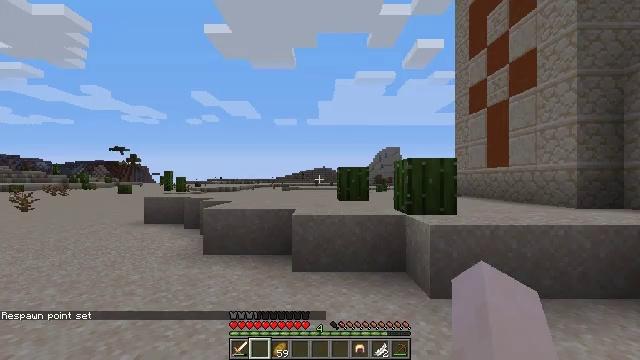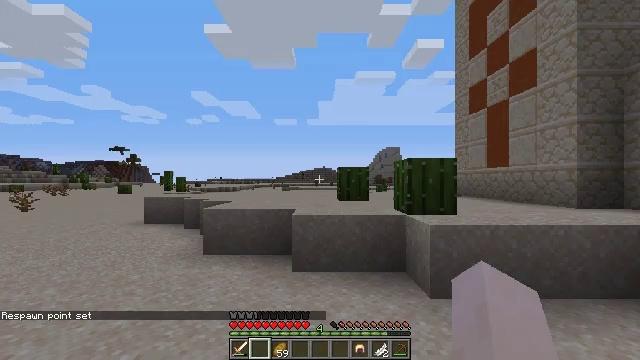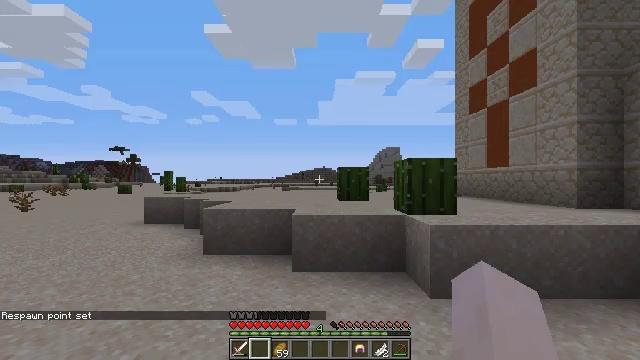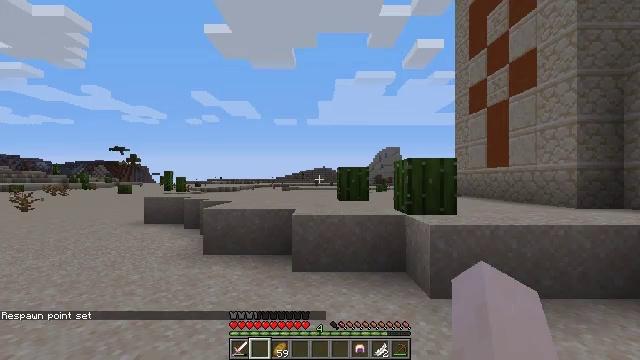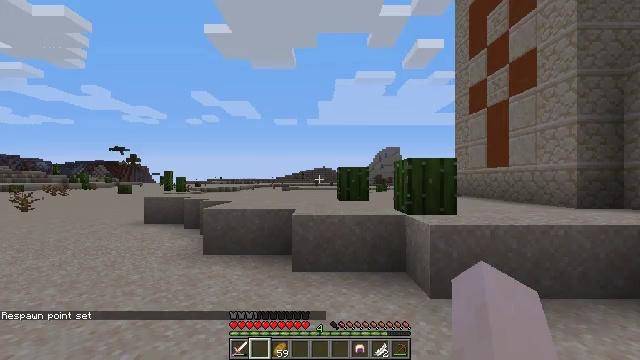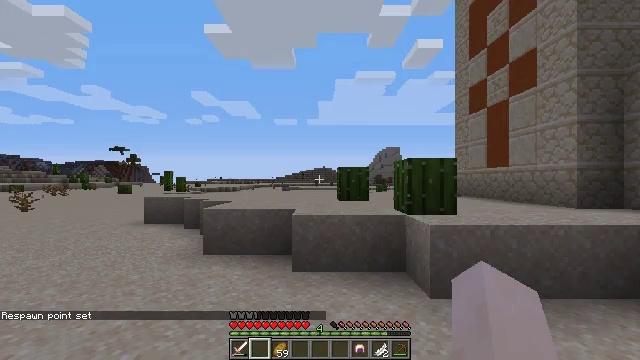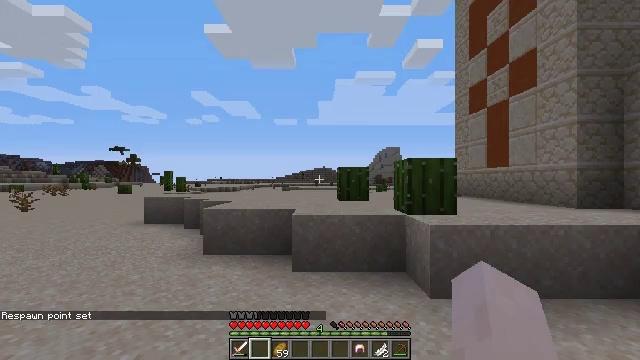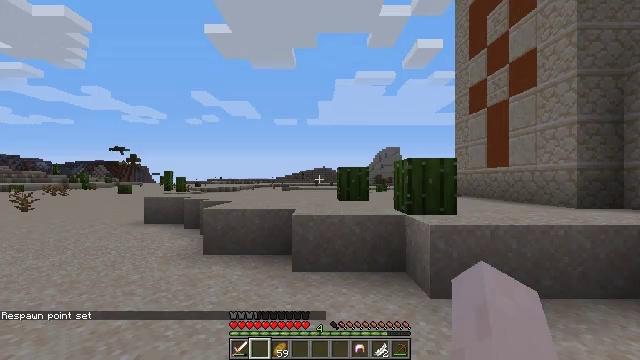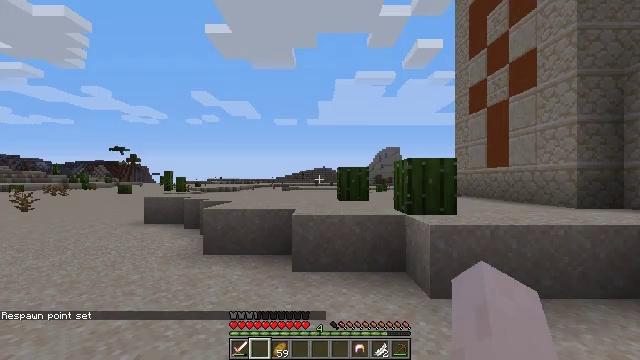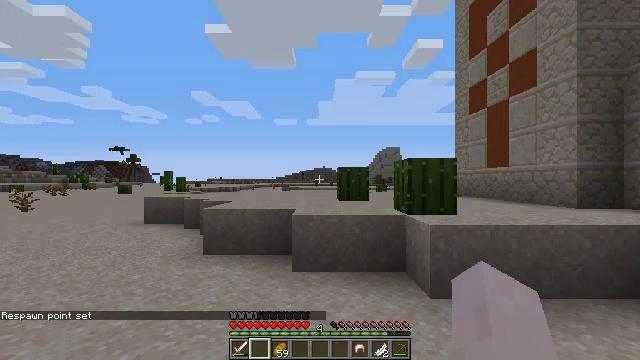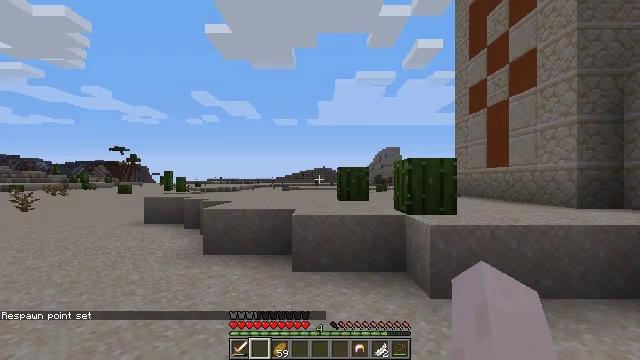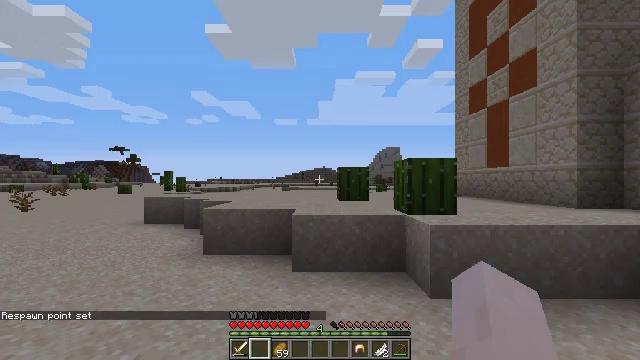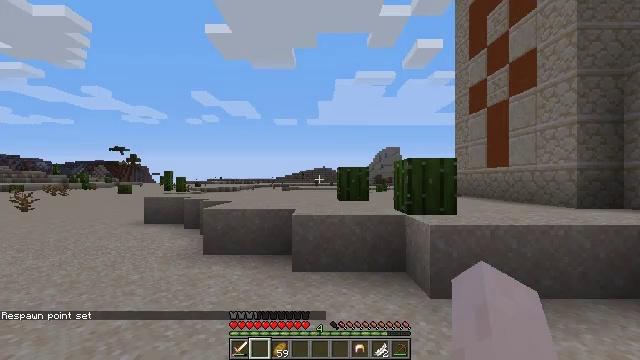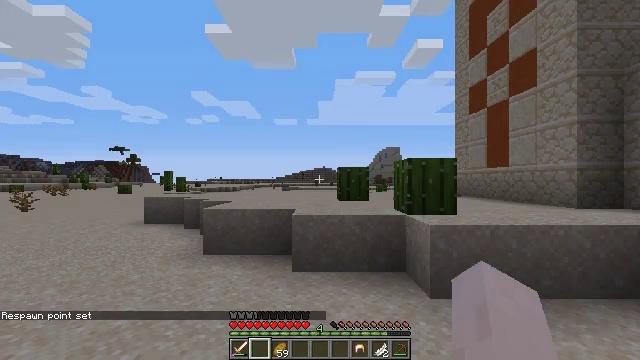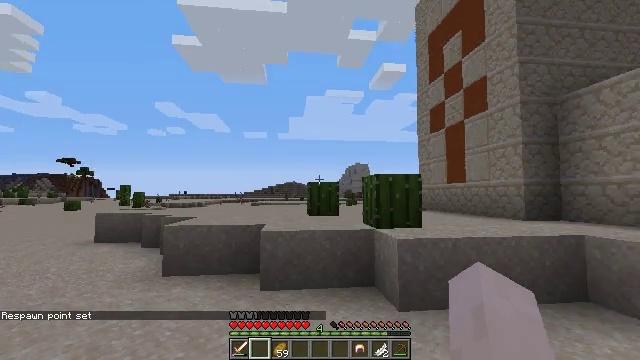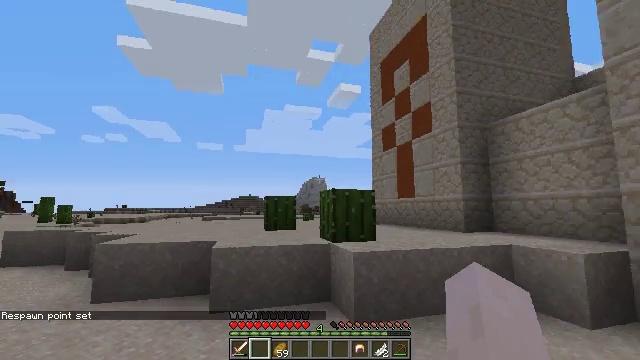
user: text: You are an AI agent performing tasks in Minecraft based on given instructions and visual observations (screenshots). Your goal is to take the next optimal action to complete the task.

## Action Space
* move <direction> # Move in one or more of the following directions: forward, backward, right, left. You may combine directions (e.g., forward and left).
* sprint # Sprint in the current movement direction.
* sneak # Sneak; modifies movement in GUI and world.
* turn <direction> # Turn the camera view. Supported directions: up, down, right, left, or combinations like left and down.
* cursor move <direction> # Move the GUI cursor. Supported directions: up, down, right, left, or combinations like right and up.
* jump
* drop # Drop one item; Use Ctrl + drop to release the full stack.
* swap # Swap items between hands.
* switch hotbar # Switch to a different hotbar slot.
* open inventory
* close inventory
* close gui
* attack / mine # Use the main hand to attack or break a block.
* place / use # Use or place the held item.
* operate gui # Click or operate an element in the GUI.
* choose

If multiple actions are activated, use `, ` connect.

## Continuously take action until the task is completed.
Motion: motion action
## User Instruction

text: Break the orange terracotta for materials.
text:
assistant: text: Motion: no_op
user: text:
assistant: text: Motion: no_op
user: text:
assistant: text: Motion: no_op
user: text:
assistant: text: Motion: no_op
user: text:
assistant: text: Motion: no_op
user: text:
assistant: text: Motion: no_op
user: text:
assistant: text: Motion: no_op
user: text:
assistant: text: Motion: no_op
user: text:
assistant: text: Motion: no_op
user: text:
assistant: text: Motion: no_op
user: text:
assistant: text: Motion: no_op
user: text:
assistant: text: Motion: no_op
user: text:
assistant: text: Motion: no_op
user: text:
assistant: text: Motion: turn right and up
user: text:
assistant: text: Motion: turn right and up
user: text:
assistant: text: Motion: turn right
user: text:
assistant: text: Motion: move forward, turn right
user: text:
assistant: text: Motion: move forward, turn right and up
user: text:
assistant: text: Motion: turn right
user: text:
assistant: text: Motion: move forward
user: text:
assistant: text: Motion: move forward, turn right and down
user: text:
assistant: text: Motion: move forward, turn right and down
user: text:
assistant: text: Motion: move forward, turn right and down
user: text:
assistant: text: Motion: move forward, turn right and down
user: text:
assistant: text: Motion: move forward, turn left and down
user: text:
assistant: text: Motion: move forward, turn left and down
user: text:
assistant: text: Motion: move forward
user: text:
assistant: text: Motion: move forward
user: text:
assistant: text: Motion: move forward
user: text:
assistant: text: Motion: move forward